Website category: sports
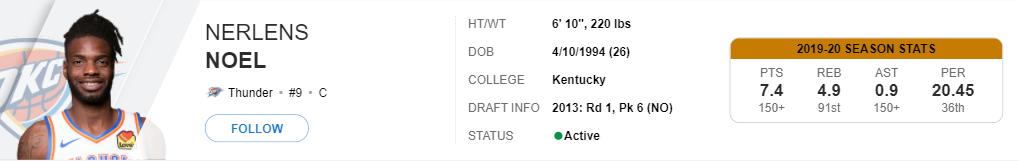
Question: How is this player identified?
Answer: Nerlens Noel

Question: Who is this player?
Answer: Nerlens Noel

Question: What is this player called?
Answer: Nerlens Noel

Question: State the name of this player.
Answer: Nerlens Noel

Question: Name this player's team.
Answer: Thunder

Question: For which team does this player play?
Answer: Thunder

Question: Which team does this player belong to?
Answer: Thunder

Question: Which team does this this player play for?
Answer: Thunder

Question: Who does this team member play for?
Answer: Thunder

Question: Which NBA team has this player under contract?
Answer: Thunder

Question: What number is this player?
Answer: #9

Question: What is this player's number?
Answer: #9

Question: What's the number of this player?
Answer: #9

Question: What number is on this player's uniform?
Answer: #9

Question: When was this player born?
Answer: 4/10/1994

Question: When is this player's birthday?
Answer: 4/10/1994

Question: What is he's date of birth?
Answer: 4/10/1994

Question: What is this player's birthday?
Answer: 4/10/1994

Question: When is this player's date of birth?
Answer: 4/10/1994

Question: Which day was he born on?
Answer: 4/10/1994

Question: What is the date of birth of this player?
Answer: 4/10/1994

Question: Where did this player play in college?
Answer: Kentucky

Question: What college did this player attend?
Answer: Kentucky

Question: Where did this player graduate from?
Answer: Kentucky

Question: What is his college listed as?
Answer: Kentucky

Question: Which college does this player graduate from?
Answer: Kentucky

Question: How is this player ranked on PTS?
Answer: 7.4

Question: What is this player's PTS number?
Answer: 7.4

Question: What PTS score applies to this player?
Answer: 7.4

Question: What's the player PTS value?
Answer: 7.4

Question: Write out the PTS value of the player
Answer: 7.4

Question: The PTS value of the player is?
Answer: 7.4

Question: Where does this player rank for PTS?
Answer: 150+

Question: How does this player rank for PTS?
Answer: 150+

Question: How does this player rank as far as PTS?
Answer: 150+

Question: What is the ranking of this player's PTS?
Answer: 150+

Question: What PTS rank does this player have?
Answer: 150+

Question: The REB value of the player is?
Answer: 4.9

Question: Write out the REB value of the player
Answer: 4.9

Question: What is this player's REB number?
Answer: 4.9

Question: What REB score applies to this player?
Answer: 4.9

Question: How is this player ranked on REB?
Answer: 4.9

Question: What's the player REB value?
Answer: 4.9

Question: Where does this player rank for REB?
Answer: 91st

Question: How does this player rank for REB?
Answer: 91st

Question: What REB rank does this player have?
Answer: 91st

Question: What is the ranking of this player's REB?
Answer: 91st

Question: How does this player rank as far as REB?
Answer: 91st

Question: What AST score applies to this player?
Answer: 0.9

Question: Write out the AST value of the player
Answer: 0.9

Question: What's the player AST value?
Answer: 0.9

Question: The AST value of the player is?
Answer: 0.9

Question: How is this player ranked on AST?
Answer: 0.9

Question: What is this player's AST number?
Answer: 0.9

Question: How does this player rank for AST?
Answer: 150+

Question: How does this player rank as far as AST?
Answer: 150+

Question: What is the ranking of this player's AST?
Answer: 150+

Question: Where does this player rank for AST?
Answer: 150+

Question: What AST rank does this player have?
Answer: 150+

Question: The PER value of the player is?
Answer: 20.45

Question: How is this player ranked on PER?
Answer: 20.45

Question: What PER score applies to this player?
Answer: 20.45

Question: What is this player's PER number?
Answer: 20.45

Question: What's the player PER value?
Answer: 20.45